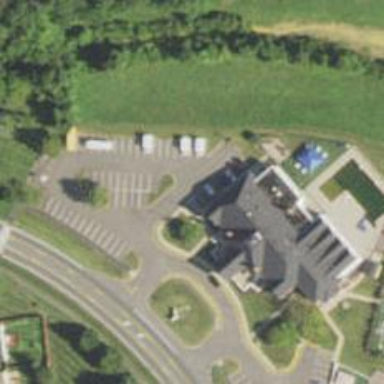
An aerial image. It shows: Parking space is available.